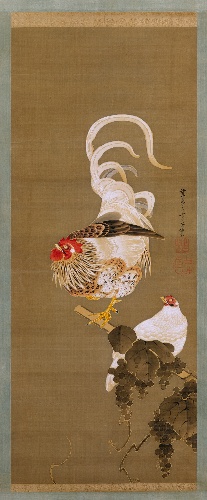
Title: 伊藤若沖筆　葡萄双鶏図|Hen and Rooster with Grapevine
Artist: Itō Jakuchū
Artist bio: Japanese, 1716–1800
Date: 1792
Object type: Hanging scroll
Classification: Paintings
Medium: Hanging scroll; ink and color on silk
Culture: Japan
Period: Edo period (1615–1868)
Dimensions: Image: 40 1/8 x 16 1/4 in. (101.9 x 41.3 cm)
Overall with mounting: 72 3/4 x 21 3/8 in. (184.8 x 54.3 cm)
Overall with knobs: 72 3/4 x 23 3/4 in. (184.8 x 60.3 cm)
Department: Asian Art
Credit line: The Harry G. C. Packard Collection of Asian Art, Gift of Harry G. C. Packard, and Purchase, Fletcher, Rogers, Harris Brisbane Dick, and Louis V. Bell Funds, Joseph Pulitzer Bequest, and The Annenberg Fund Inc. Gift, 1975
Accession year: 1975
Repository: Metropolitan Museum of Art, New York, NY
Tags: Chickens|Grapes|Roosters